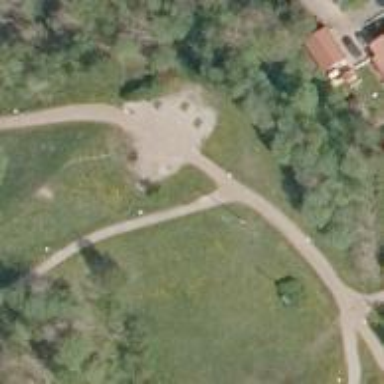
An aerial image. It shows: Disc golf hole.